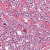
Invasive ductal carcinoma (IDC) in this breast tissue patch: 1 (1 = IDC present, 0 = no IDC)